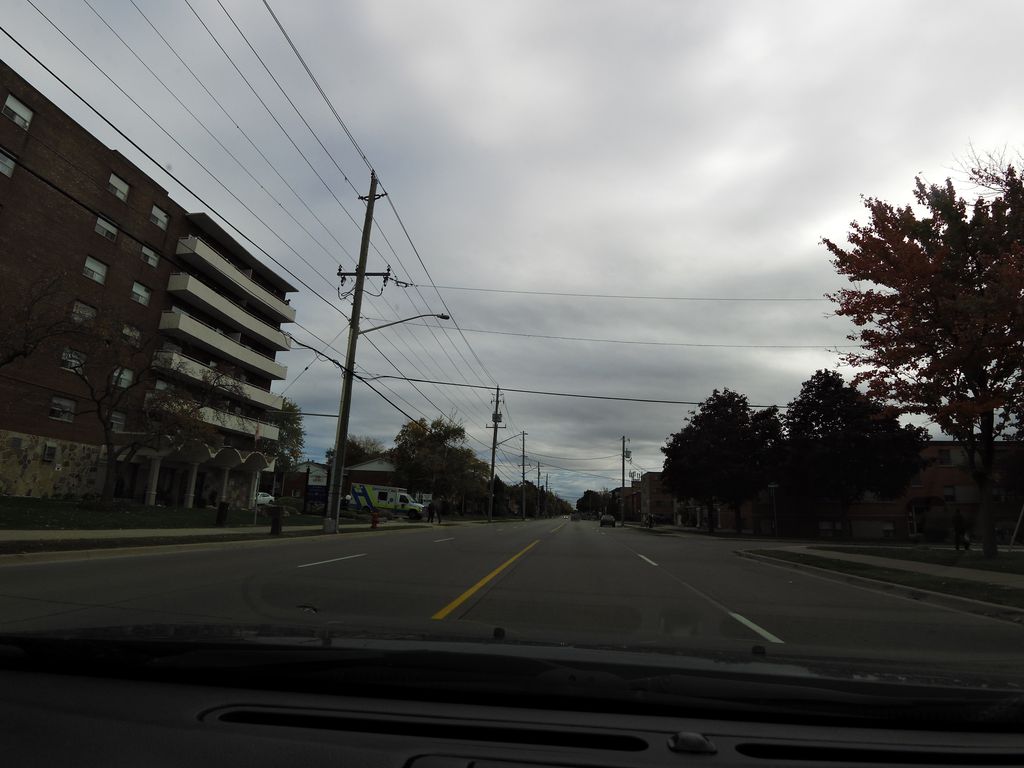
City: hamilton